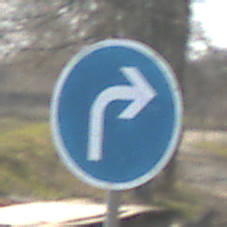
Verkehrszeichen: VorgeschriebeneFahrtrichtungRechts
Umgebung: Outdoor, Suburban
Tageszeit: MorningAfternoon
Wetter: PartlyCloudy
Licht: Natural
Jahreszeit: NotSpecified
Kontrast: HighContrast